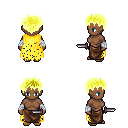
a pixel art fantasy rpg character, female body template, human, dark skin, yellow tattered cape, robe skirt, gold bedhead hairstyle, white cloth bandages, dagger, four views (front, back, left, right), 2x2 character sprite sheet, small pixel art, hard edges, no anti-aliasing